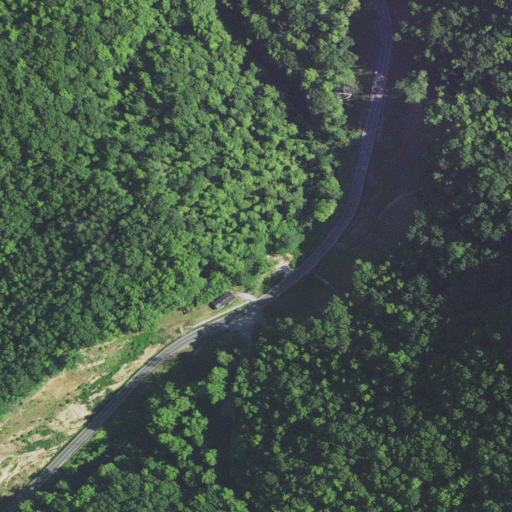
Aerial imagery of gap in North Carolina named Indian Grave Gap containing deciduous forest, open development, mixed forest, grassland, low intensity development, evergreen forest, and medium intensity development